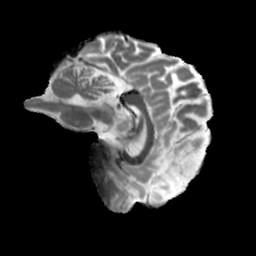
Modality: MD
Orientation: sagittal
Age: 30
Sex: female
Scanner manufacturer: siemens
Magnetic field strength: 6.98 T
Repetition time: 7.776 s
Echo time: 0.076 s